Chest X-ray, PA view. Patient: 45 years old, sex M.
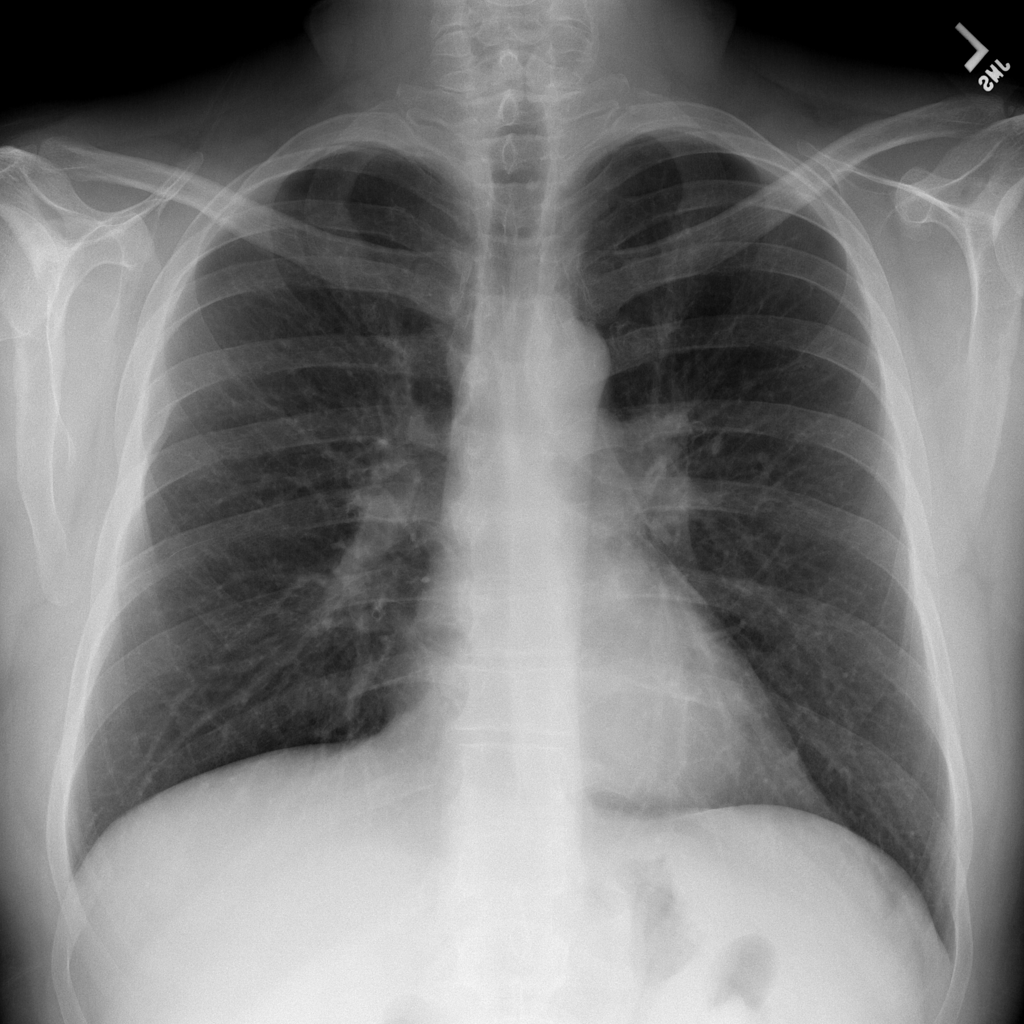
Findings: No Finding